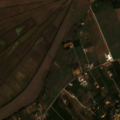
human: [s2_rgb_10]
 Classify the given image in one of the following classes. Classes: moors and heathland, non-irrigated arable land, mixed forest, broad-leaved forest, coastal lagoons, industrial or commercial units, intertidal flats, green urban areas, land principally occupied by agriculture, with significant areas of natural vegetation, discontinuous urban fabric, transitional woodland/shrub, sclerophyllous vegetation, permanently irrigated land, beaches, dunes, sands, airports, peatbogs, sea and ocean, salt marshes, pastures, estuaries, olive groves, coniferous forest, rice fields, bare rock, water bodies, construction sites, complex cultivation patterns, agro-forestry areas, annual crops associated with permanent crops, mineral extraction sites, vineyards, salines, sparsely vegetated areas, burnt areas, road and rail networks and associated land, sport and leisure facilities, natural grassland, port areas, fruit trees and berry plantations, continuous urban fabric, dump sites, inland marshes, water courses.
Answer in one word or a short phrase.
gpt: non-irrigated arable land, rice fields, fruit trees and berry plantations, annual crops associated with permanent crops, complex cultivation patterns